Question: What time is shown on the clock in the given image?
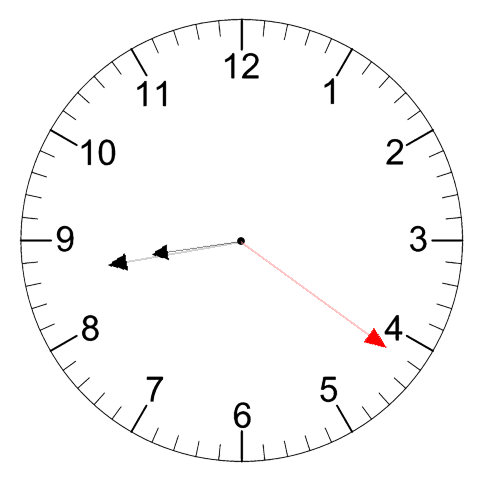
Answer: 08:43:21